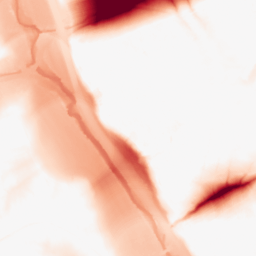
Category: morphological
Decomposition family: tophat
Decomposition parameters: size: 50
mode: black
Upsampling method: cubic_mitchell
Upsampling parameters: scale: 8
Upsampling scale: 8